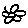
Label: flower